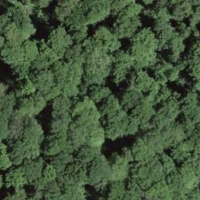
EUNIS habitat code: 41
Species observed at this site:
Mercurialis perennis